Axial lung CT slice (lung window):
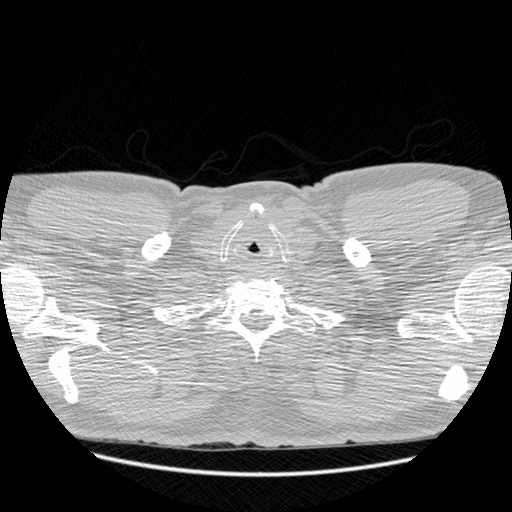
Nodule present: no